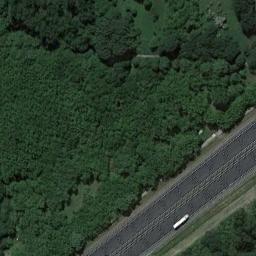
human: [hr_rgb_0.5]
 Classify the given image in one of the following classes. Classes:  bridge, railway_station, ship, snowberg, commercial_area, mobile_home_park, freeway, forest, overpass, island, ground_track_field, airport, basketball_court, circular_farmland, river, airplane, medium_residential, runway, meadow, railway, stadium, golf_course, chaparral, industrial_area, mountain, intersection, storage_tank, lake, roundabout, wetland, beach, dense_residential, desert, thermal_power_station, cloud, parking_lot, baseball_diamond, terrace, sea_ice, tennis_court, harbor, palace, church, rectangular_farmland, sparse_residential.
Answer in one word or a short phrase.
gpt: freeway